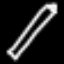
Label: pencil